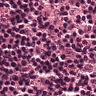
Metastatic tissue present: no